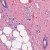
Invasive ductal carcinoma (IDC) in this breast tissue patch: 1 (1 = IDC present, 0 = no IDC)